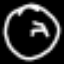
Label: clock